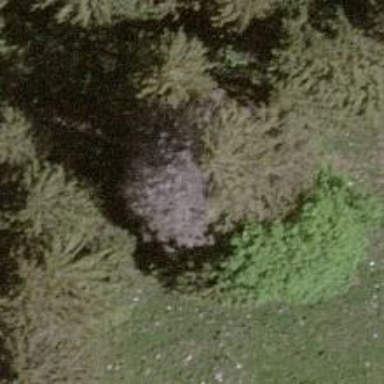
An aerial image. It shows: Single tag "natural: tree."